Field crop: maize
Growth stage: 2
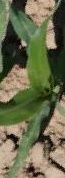
Species: maize